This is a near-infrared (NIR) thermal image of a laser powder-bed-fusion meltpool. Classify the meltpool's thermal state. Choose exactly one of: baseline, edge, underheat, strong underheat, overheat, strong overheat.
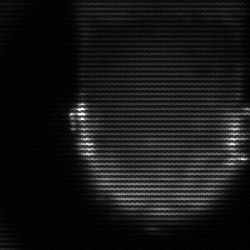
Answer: baseline